Question: feature file ignore the Steps Definition and ignored Test
Issue :
The steps are defined and I can navigate to them through feature file but when i run it, it ignore the steps and suggest "You can implement missing steps with the snippets below:"<URL>
Can someone please have a look and kindly provide your feedback as i am not able to workout the problem?
[
<URL>
<URL>
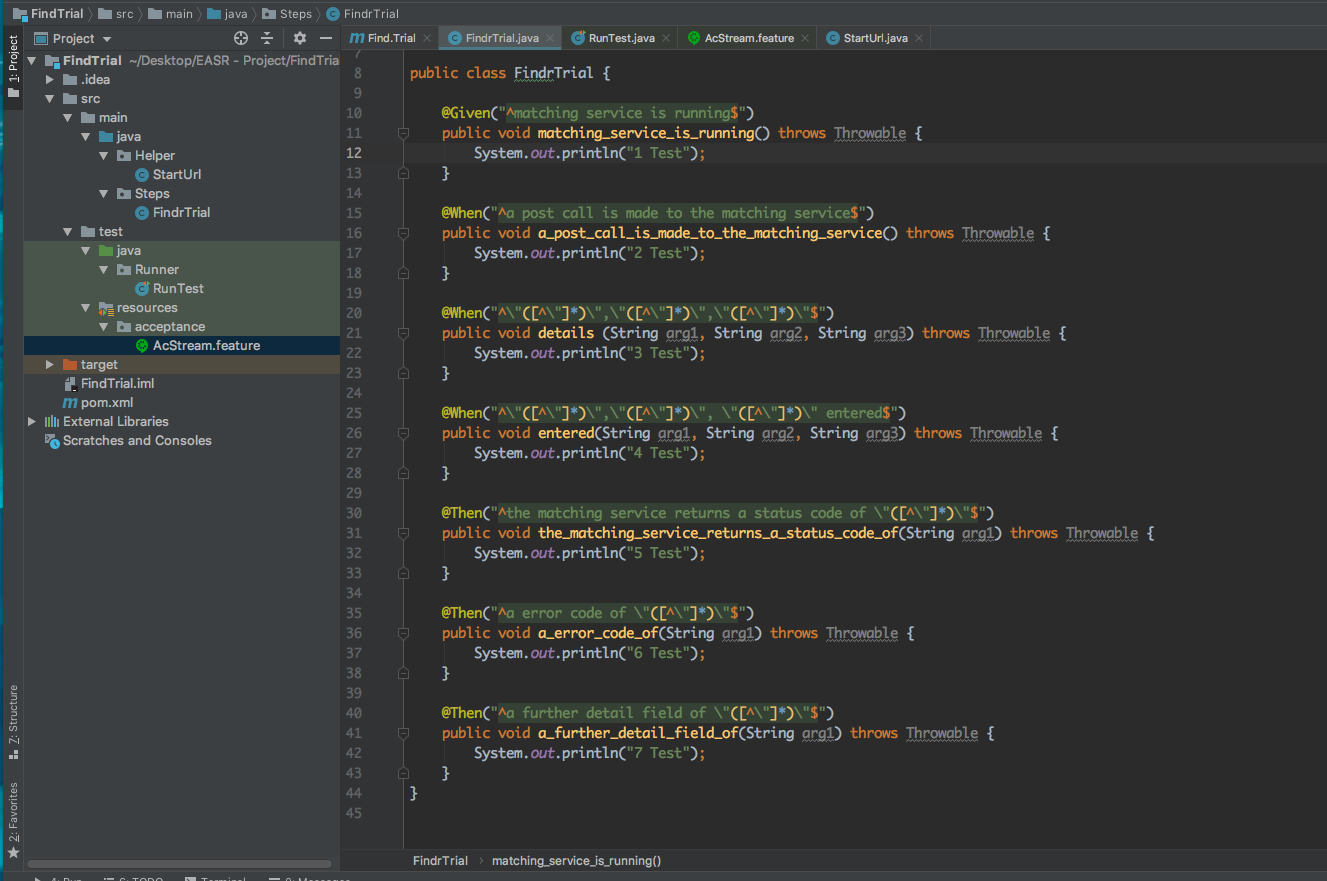
Answer: Finally i found the answer of this issue.
In the Runner Class, With GLUE instead of giving full path, if you give just Package name than it pick up the steps.
<URL>